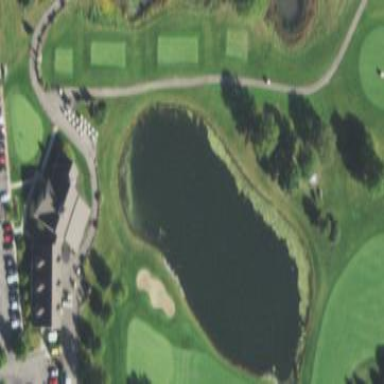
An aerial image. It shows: Water hazard in golf course. The hazard is natural water feature.